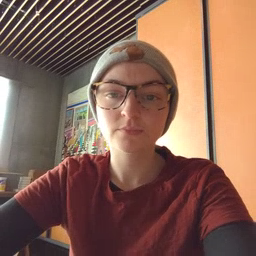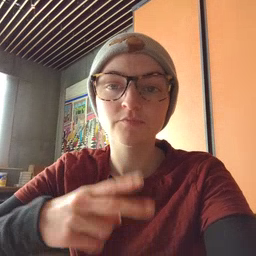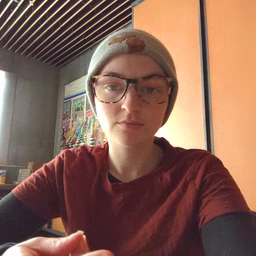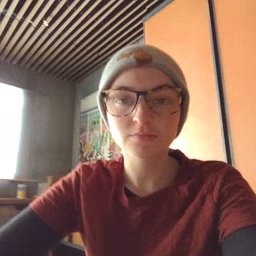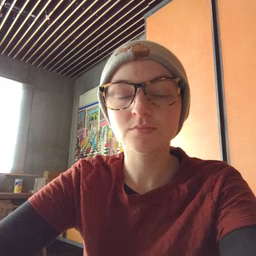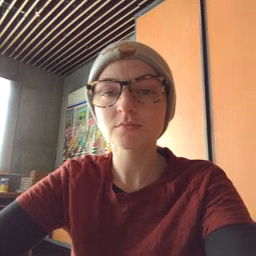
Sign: fall